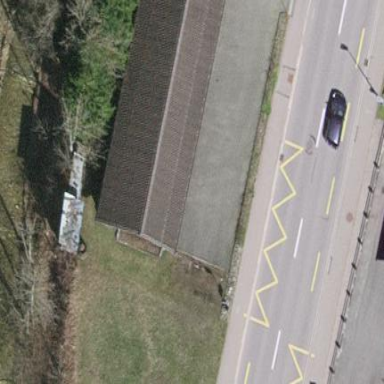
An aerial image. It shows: Group of garages.